Question: When I hover over a package that is not found within Eclipse and click 'Search repositories', the dependency I'm searching for is not found. The dependency exists on the official maven repository : <URL>
Do I need to configure m2e to search the maven repository ?

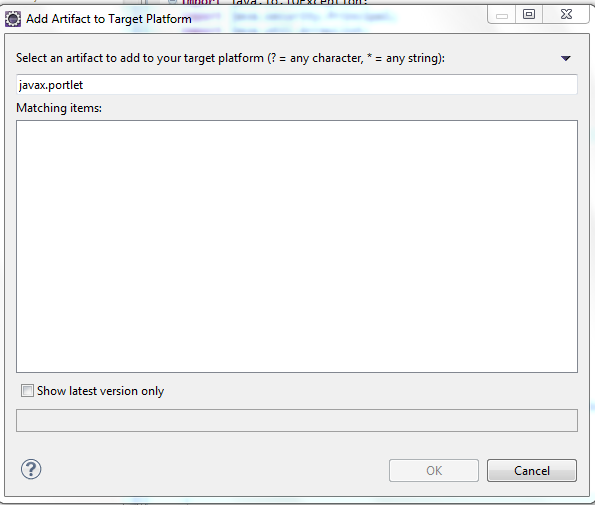
Answer: Try to update your repository index in the Maven Repositories View.
1. Open the View with: Windows -> Show View -> Others -> Maven -> Maven Repositories View
2. Start Rebuild Index and/or update Index from the context menu of the Central Repository
This (long running) task is normally done on startup (Windows -> Preferences -> Maven ->Download Repository Index updates on startup) but maybe it is disabled to get a better eclipse startup performance.